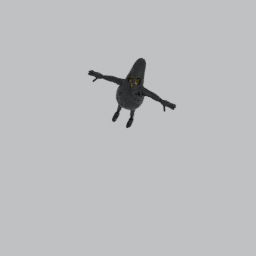
Label: animals